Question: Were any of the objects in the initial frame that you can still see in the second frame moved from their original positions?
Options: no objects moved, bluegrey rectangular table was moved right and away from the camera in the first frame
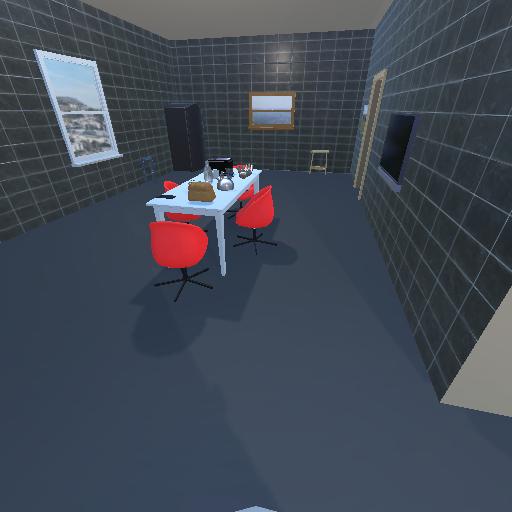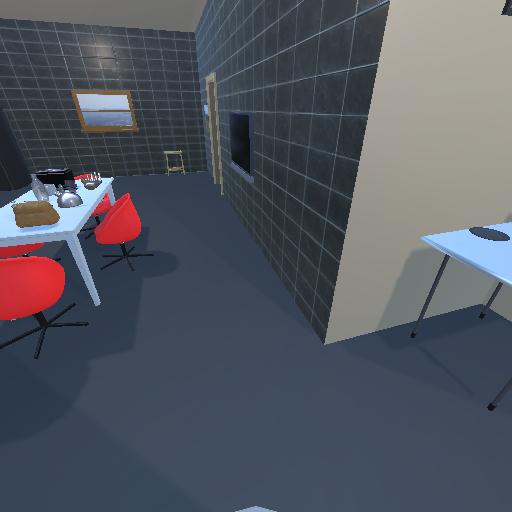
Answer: no objects moved